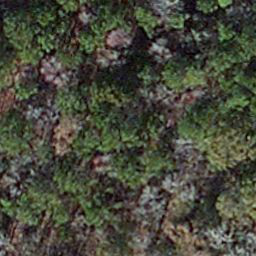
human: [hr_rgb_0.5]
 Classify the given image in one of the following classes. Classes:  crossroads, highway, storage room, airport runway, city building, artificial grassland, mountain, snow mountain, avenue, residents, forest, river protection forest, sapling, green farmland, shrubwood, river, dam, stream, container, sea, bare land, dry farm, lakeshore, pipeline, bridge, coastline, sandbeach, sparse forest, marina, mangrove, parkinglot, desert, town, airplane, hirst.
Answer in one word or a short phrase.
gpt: sapling